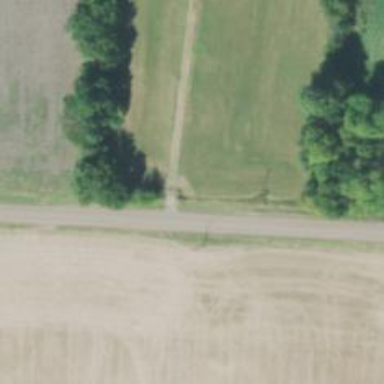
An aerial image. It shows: Tertiary road.